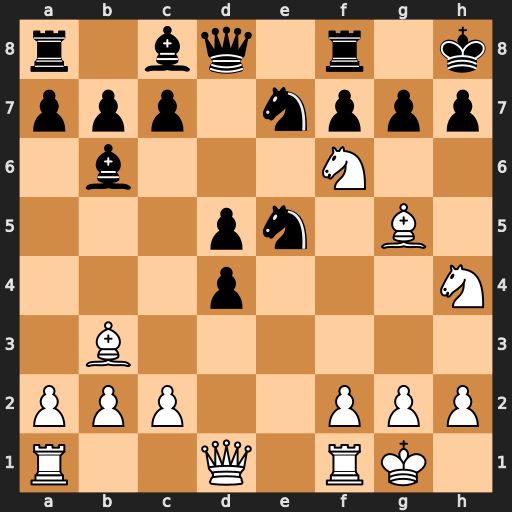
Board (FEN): r1bq1r1k/ppp1nppp/1b3N2/3pn1B1/3p3N/1B6/PPP2PPP/R2Q1RK1
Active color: w
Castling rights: -
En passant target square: -
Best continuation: Qh5 gxf6 Bxf6+